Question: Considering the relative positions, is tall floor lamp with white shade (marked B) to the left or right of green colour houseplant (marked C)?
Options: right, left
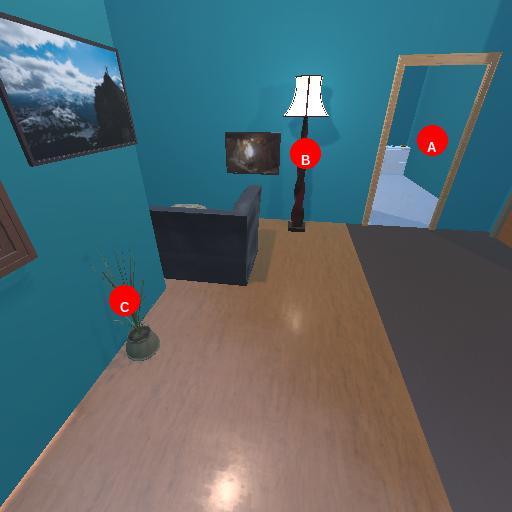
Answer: right